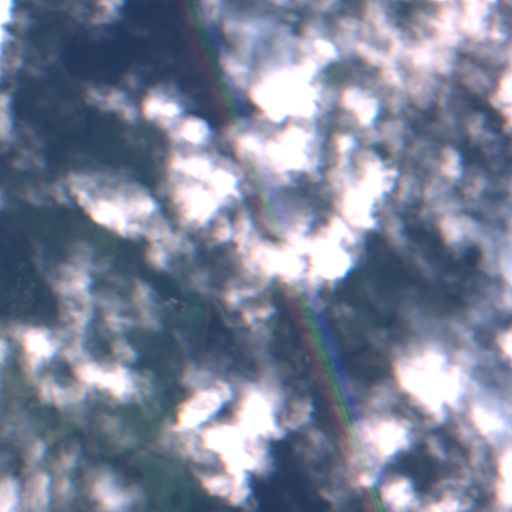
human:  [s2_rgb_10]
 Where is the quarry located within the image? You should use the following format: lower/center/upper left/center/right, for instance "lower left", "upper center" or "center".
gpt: The quarry is located in the upper center of the image.
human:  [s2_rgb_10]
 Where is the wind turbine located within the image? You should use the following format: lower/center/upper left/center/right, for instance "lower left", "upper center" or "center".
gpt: The wind turbine is located in the upper right of the image.
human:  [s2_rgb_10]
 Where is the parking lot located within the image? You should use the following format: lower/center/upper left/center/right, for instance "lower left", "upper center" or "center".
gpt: There is no parking lot in the image.